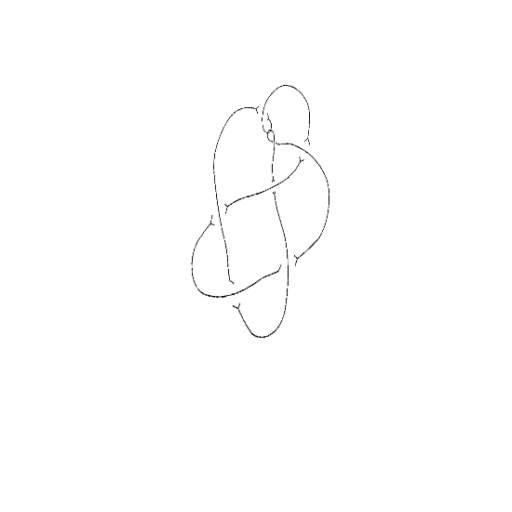
Crossing number: 9